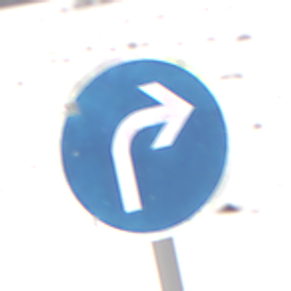
Verkehrszeichen: VorgeschriebeneFahrtrichtungRechts
Umgebung: Outdoor, Nature
Tageszeit: MorningAfternoon
Wetter: Overcast
Licht: Natural
Jahreszeit: Winter
Kontrast: LowContrast